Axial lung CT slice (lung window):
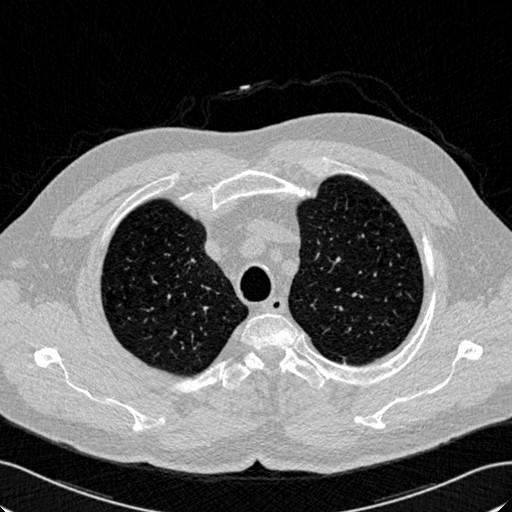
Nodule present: no